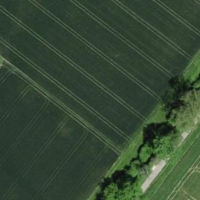
EUNIS habitat code: 25
Species observed at this site:
Allium ursinum